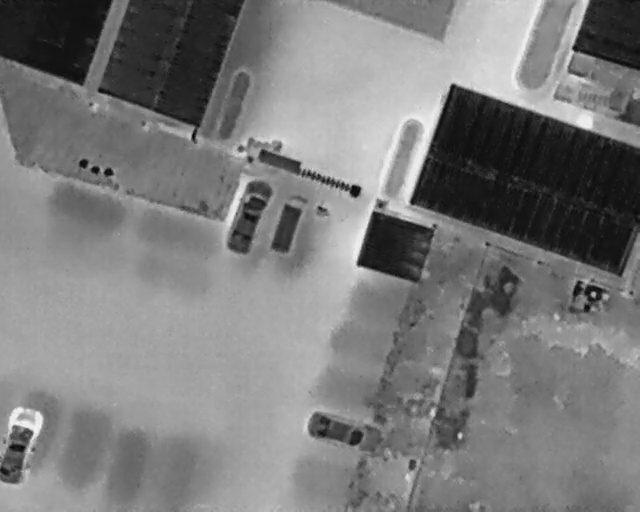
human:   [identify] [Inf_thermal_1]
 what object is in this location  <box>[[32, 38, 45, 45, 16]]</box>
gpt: <ref>1 medium car at the center</ref>

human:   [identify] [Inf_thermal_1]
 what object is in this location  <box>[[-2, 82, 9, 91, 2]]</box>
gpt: <ref>1 large car at the bottom left</ref>